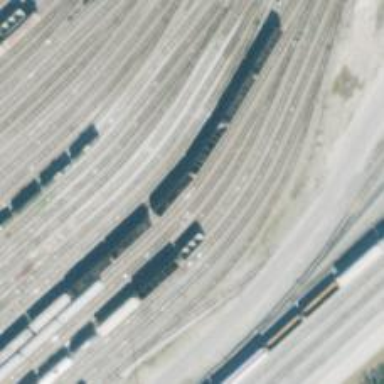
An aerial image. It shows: Railway yard used for servicing trains.